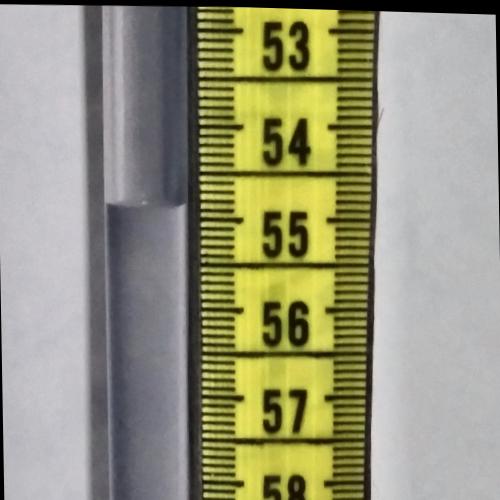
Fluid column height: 54.9 cm